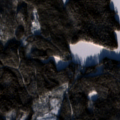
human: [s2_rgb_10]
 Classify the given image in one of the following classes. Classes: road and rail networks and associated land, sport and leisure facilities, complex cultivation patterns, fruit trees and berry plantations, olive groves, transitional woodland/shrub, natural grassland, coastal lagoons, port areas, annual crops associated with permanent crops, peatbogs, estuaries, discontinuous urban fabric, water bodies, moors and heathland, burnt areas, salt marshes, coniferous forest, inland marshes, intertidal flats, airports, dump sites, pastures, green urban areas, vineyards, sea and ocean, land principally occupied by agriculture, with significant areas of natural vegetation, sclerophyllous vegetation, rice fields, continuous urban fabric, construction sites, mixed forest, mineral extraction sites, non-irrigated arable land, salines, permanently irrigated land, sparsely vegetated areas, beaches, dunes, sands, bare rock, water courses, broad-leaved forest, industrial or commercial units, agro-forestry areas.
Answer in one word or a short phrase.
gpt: coniferous forest, transitional woodland/shrub, water bodies